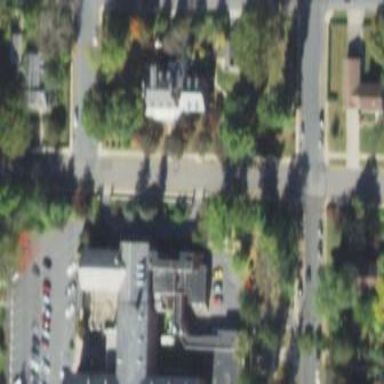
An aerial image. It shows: Nursing home building.